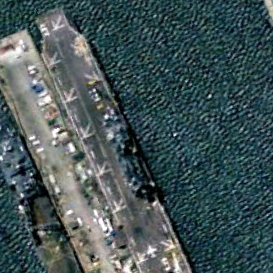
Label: assault